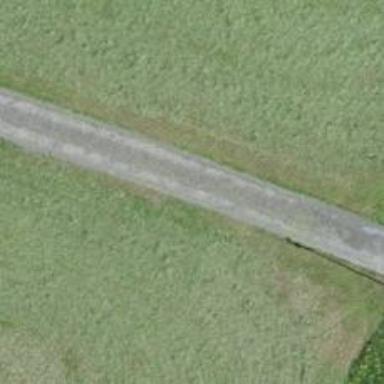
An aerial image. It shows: Unclassified road with paved surface.